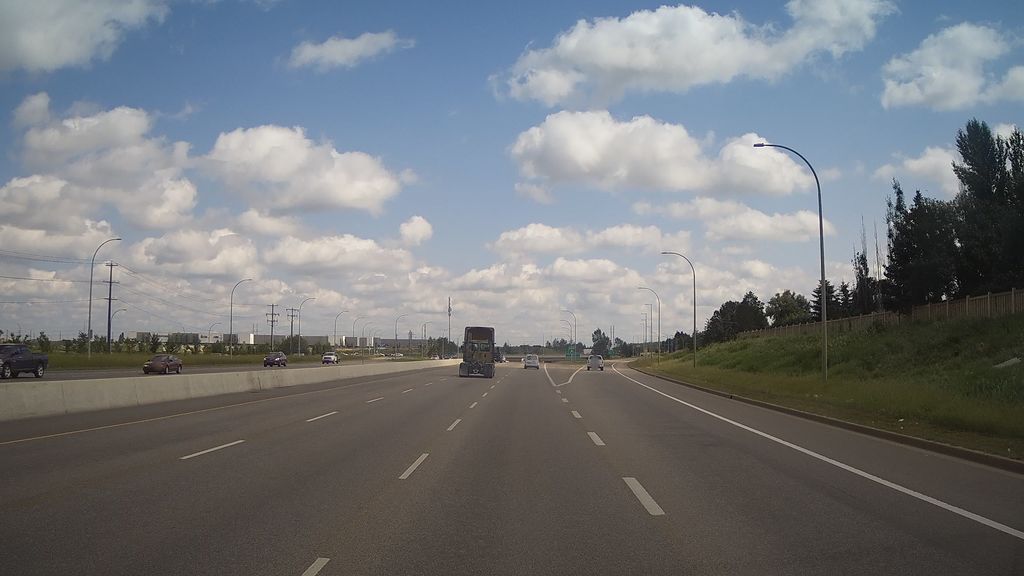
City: edmonton